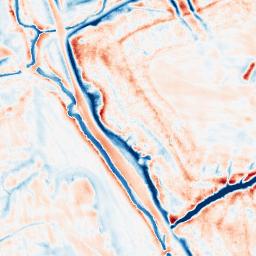
Category: edge_preserving
Decomposition family: bilateral
Decomposition parameters: d: 21
sigma_color: 100
sigma_space: 25
Upsampling method: quartic
Upsampling parameters: scale: 4
Upsampling scale: 4